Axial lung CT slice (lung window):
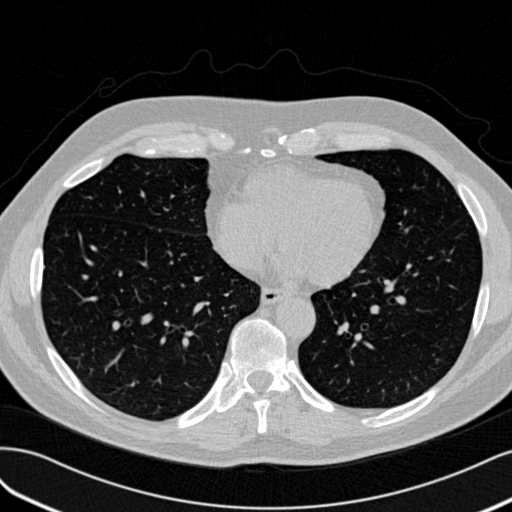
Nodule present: no